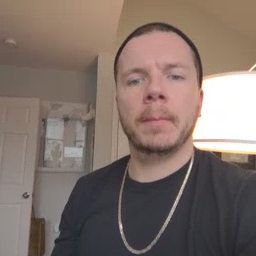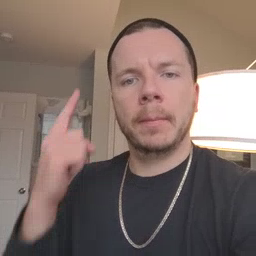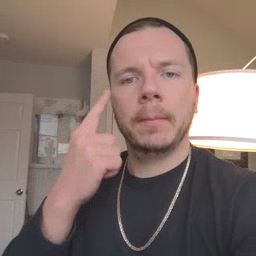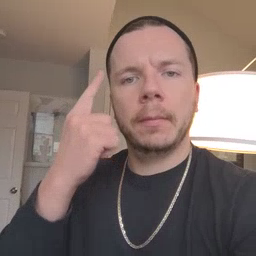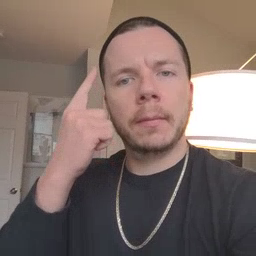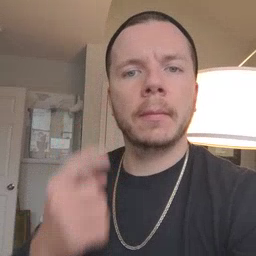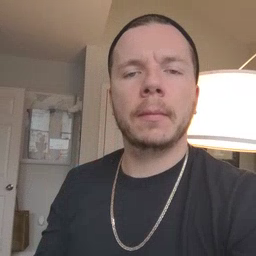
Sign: think